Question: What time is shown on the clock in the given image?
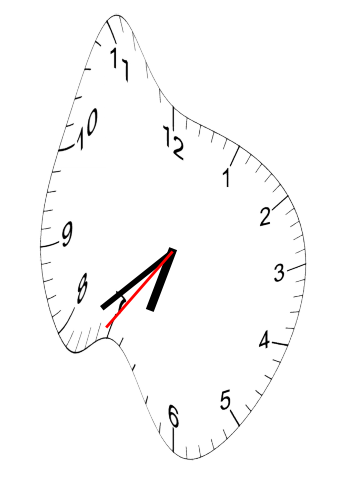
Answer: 06:38:36